The image is the raw time-domain waveform of a rolling-element bearing's vibration signal. Based on the visible evidence, which condition applies: normal, inner_race, outer_race, ball?
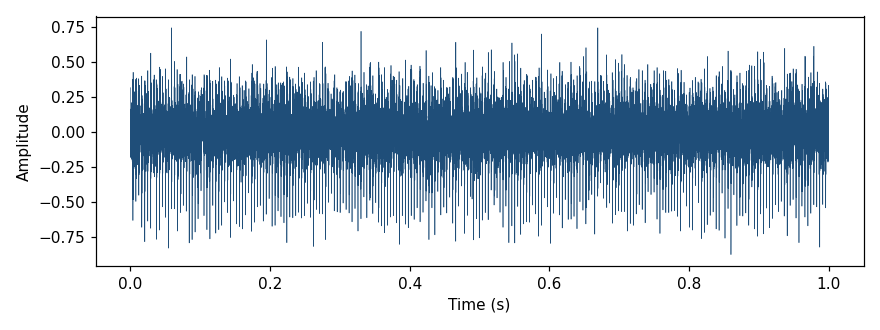
Answer: outer_race